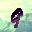
Label: 9